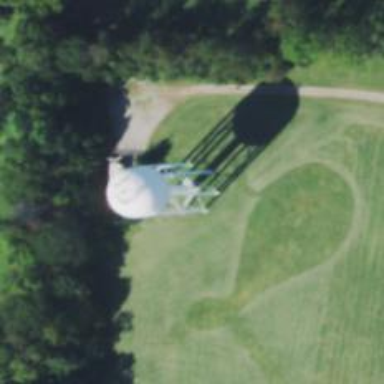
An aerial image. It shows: Water tower that is man-made.